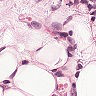
Metastatic tissue present: yes